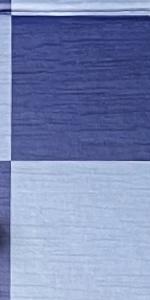
Label: Empty